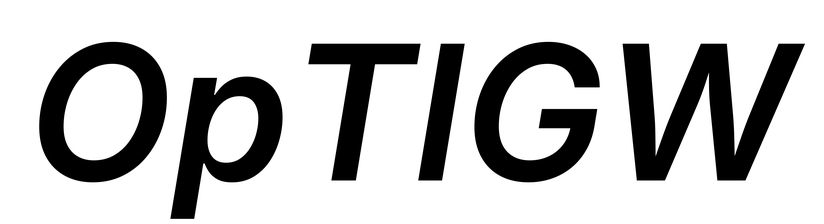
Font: Inter-Italic_SemiBold_Italic